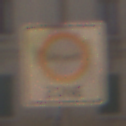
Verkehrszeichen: BeginnUmweltzone
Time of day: MorningAfternoon
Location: Outdoor (Urban)
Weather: Clear
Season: NotSpecified
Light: Natural